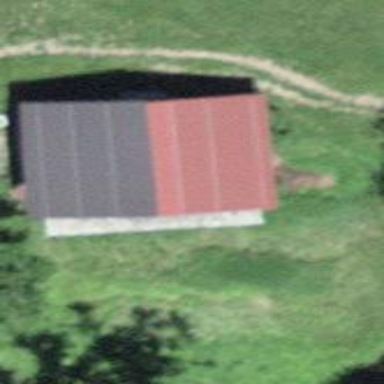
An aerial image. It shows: Barn.